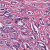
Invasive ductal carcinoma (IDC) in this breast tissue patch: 1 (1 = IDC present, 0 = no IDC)